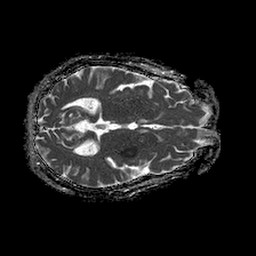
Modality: ADC
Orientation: axial
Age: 80
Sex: female
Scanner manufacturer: philips
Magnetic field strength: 1.5 T
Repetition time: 4.6 s
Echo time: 0.08517 s